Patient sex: F
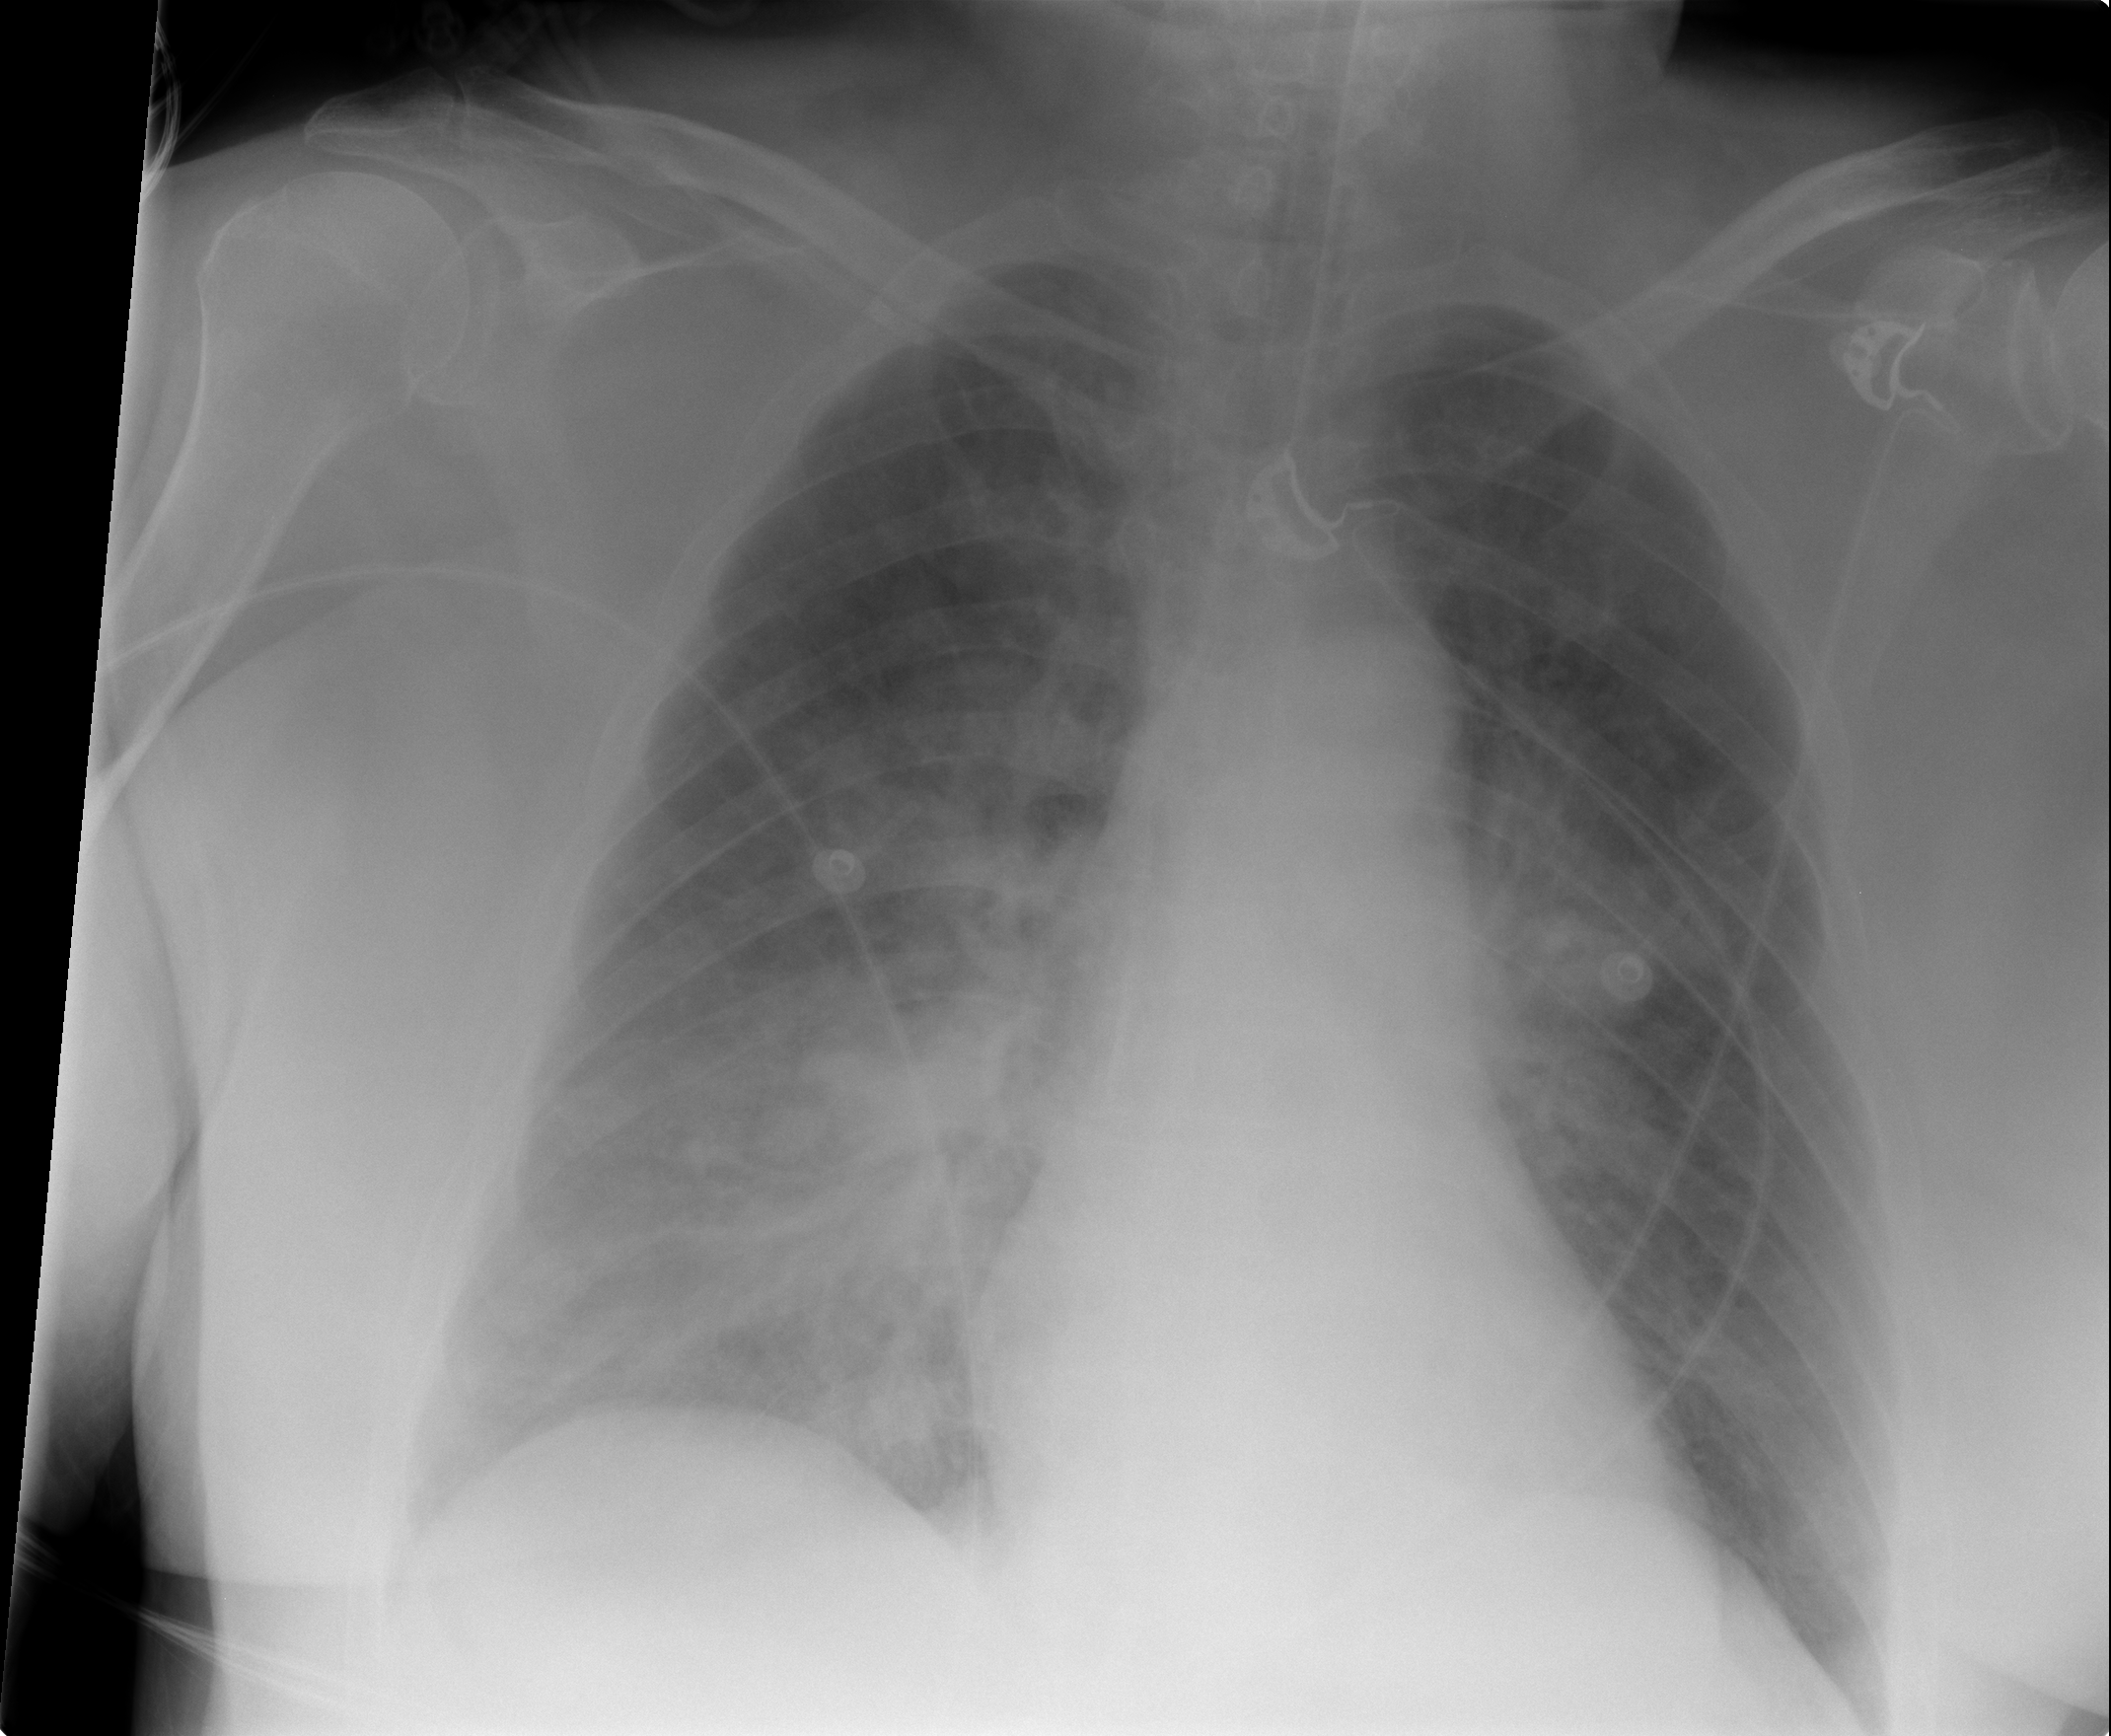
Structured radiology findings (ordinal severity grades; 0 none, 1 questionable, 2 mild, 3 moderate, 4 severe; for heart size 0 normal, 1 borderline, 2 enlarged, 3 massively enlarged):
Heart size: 0
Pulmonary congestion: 3
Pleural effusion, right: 2
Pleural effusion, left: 0
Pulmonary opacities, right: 2
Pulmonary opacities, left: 2
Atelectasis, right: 2
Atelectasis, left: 0